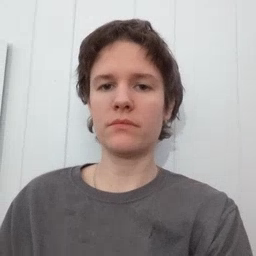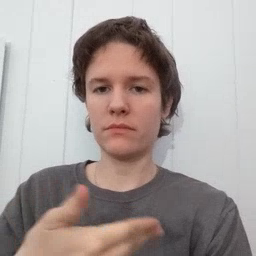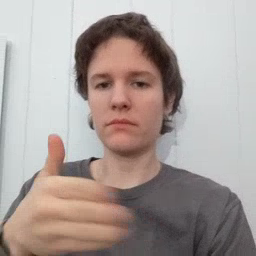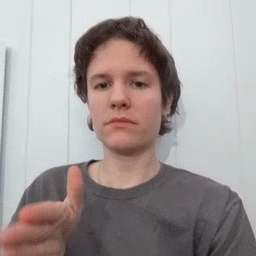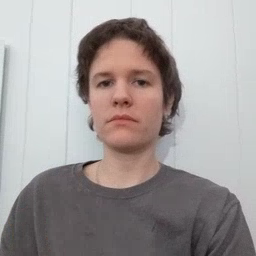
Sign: room